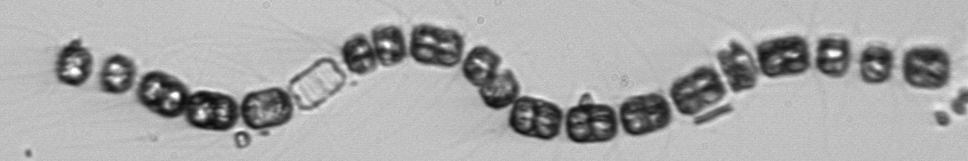
Label: Thalassiosira